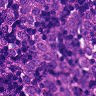
Metastatic tissue present: yes